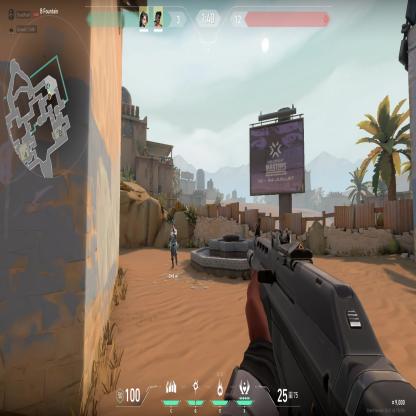
Label: teammate